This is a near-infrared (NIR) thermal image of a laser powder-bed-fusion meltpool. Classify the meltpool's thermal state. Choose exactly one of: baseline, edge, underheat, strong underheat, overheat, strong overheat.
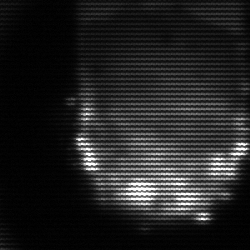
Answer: baseline